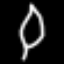
Label: leaf